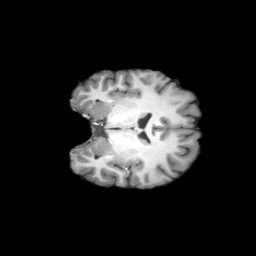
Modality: T1w
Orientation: coronal